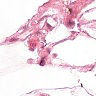
Metastatic tissue present: no